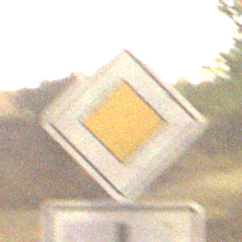
Verkehrszeichen: Vorfahrtsstrasse
Zusatzzeichen unten: VerlaufVorfahrtsstrasse1
Umgebung: Outdoor, Nature
Tageszeit: Night
Wetter: Clear
Licht: Natural
Jahreszeit: NotSpecified
Kontrast: LowContrast